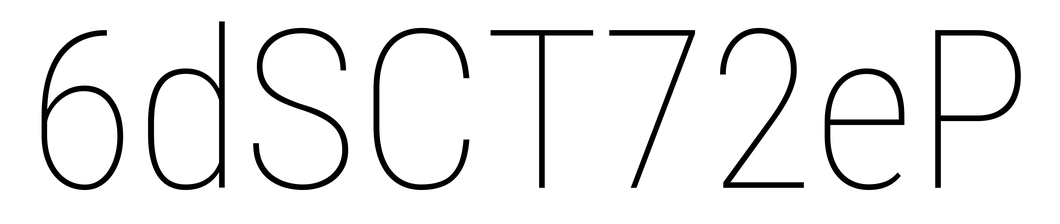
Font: Roboto_Condensed_Thin